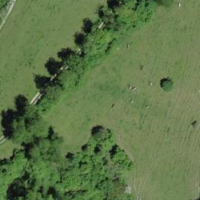
EUNIS habitat code: 24
Species observed at this site:
Primula veris